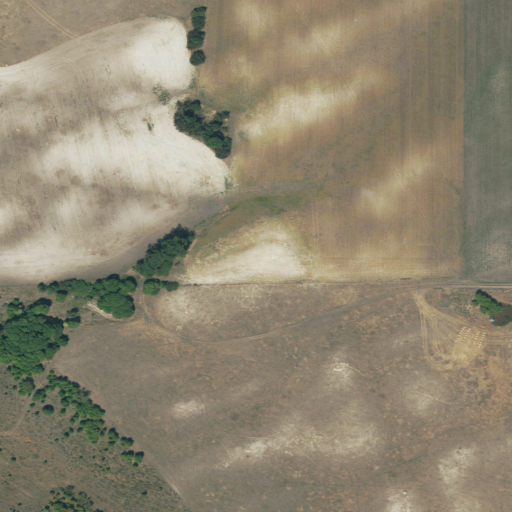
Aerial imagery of valley in Utah named Bob Archibald Hollow containing cultivated crops, pasture, shrub, and open development